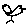
Label: bird